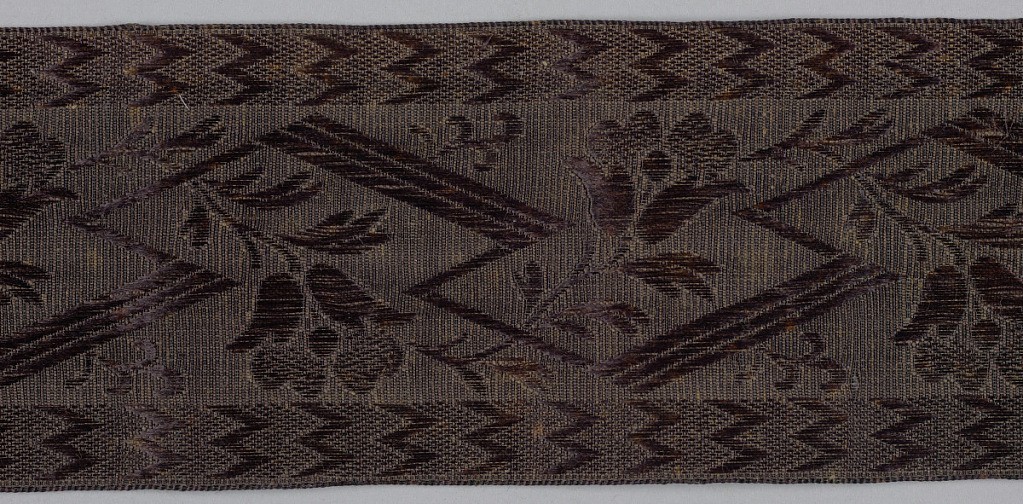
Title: Ribbon
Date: late 19th century
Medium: silk, cotton Technique: plain weave
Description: Dark gray ribbon with self-color floral and chevron pattern.